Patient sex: F
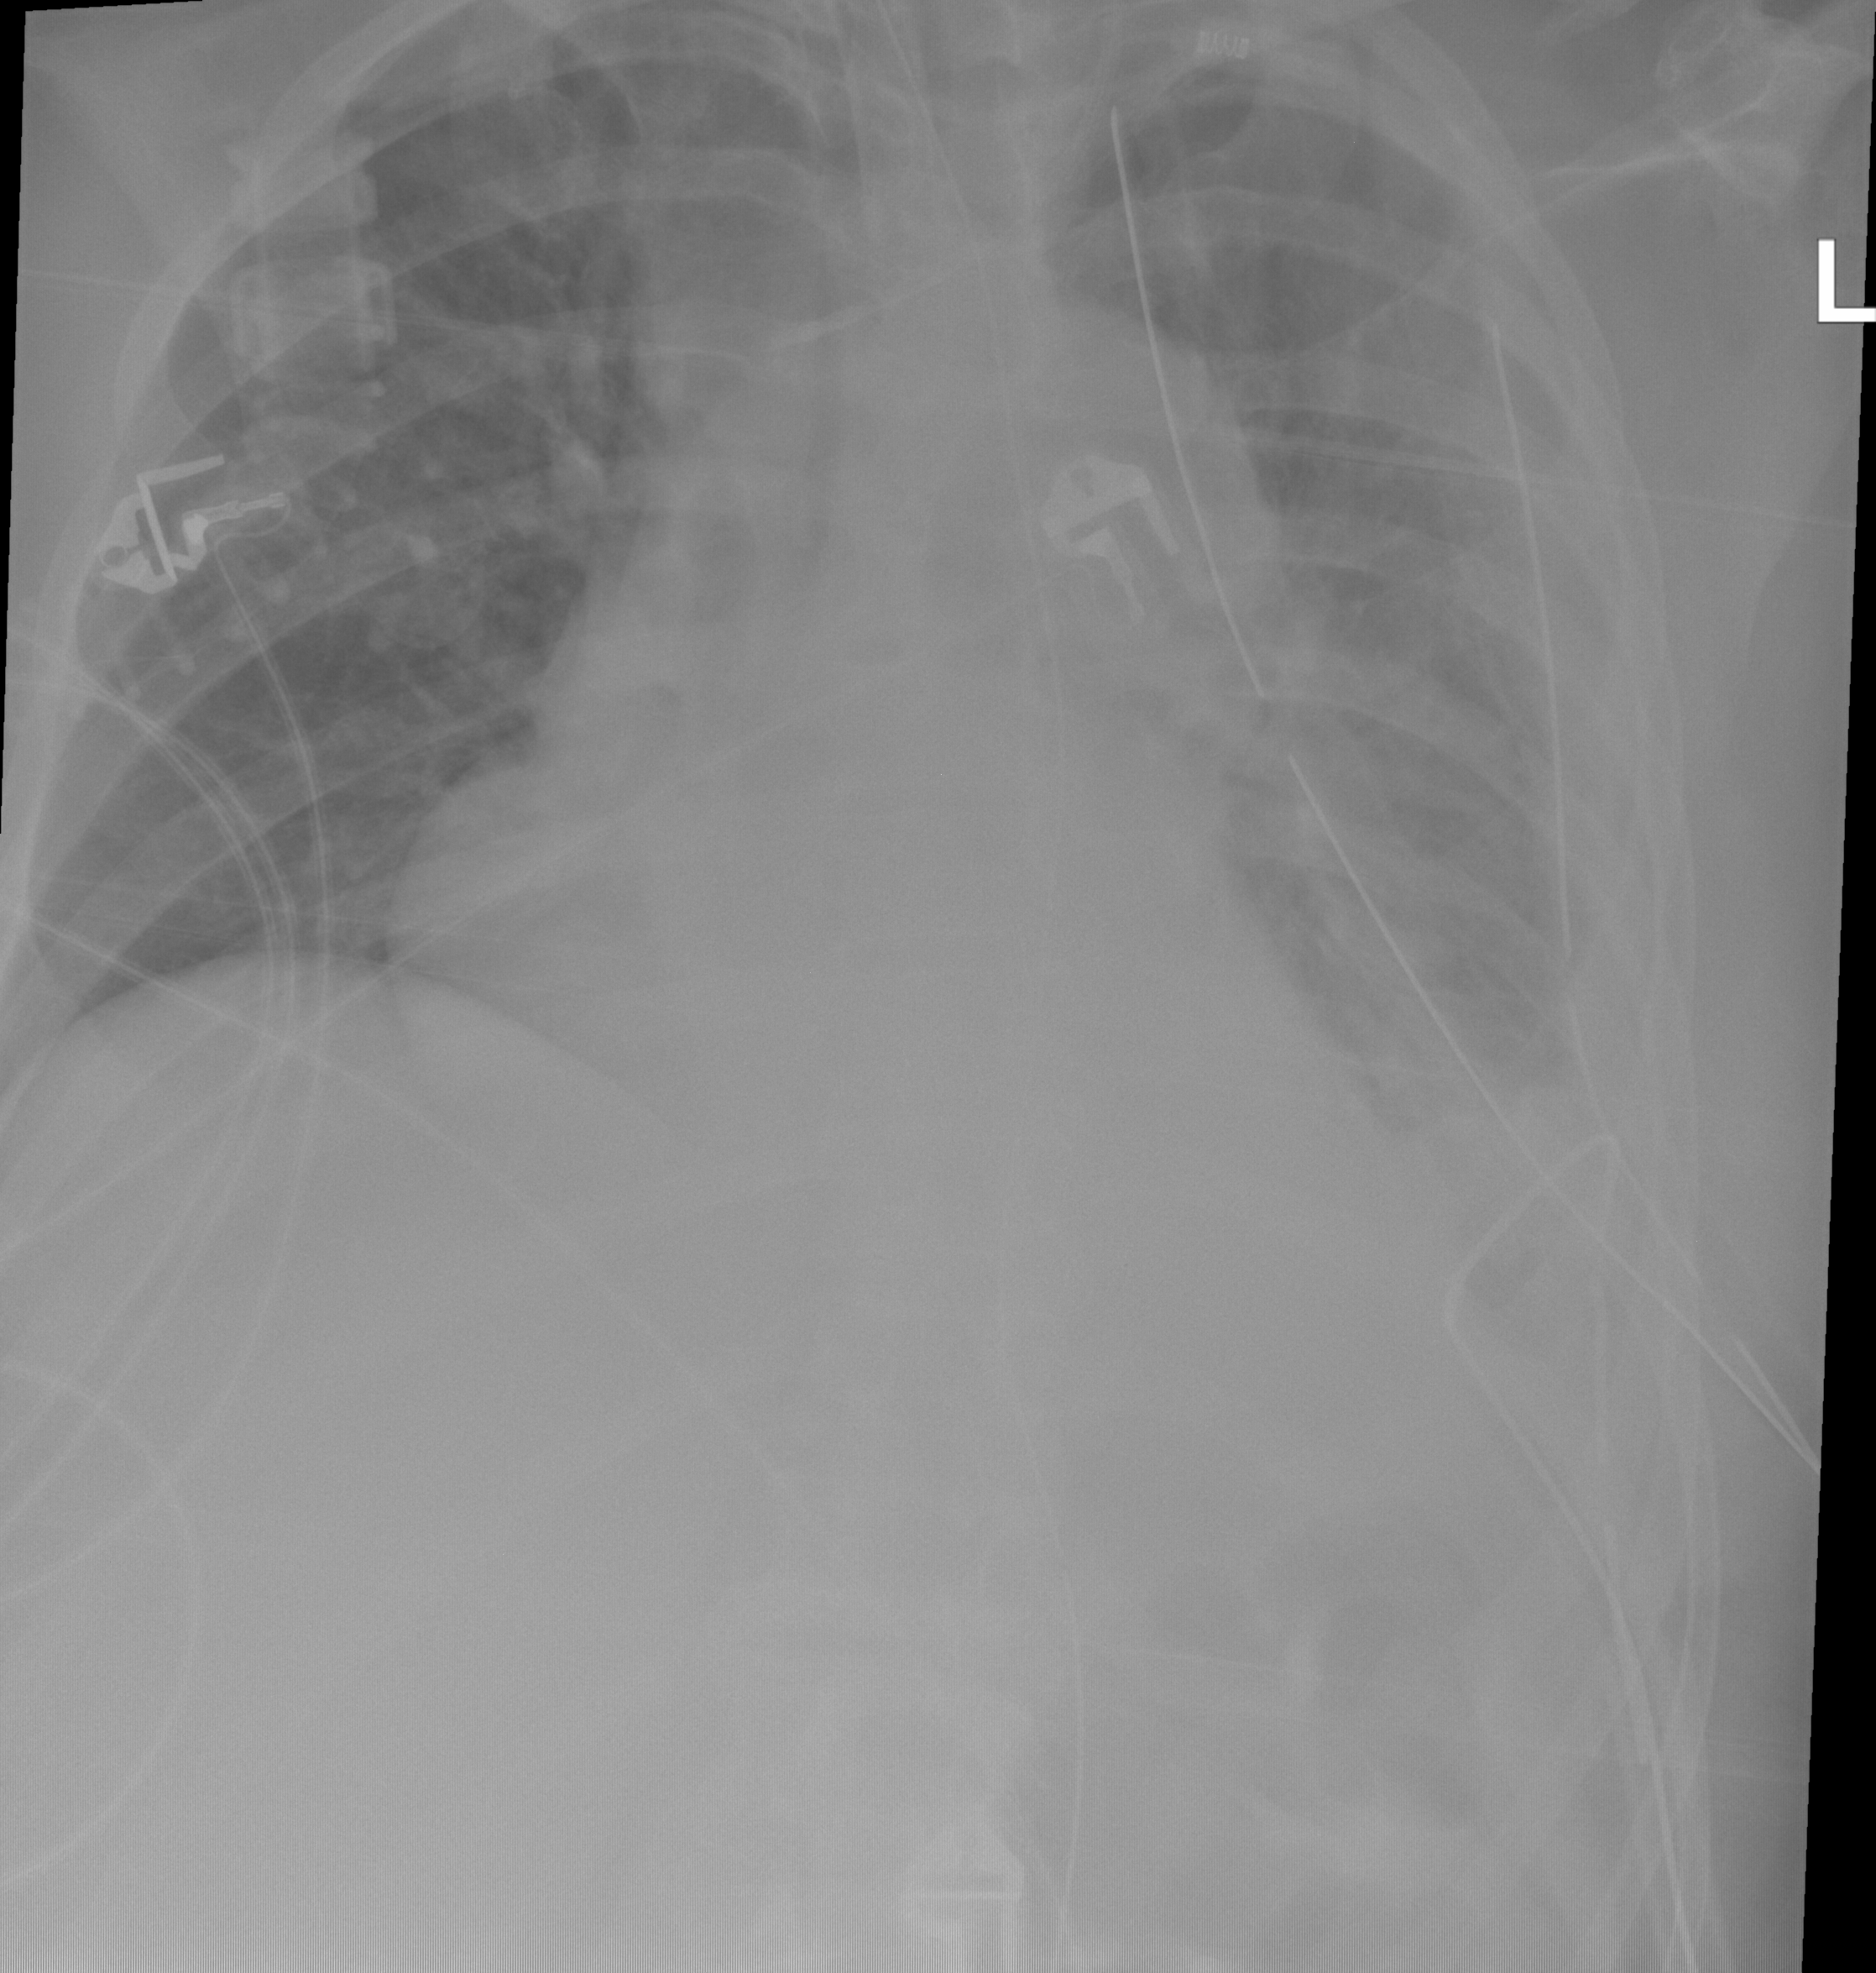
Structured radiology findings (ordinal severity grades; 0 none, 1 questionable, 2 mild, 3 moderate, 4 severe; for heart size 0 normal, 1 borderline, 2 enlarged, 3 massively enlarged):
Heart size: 2
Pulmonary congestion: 0
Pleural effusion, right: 0
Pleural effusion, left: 2
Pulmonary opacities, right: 0
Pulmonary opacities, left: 0
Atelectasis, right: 0
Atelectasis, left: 2